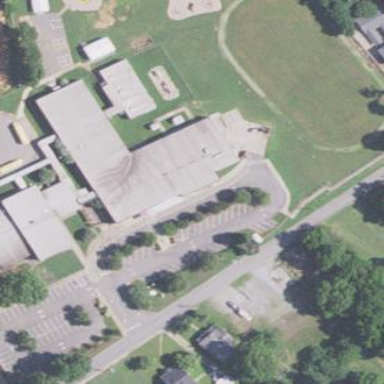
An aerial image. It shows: School.